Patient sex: M
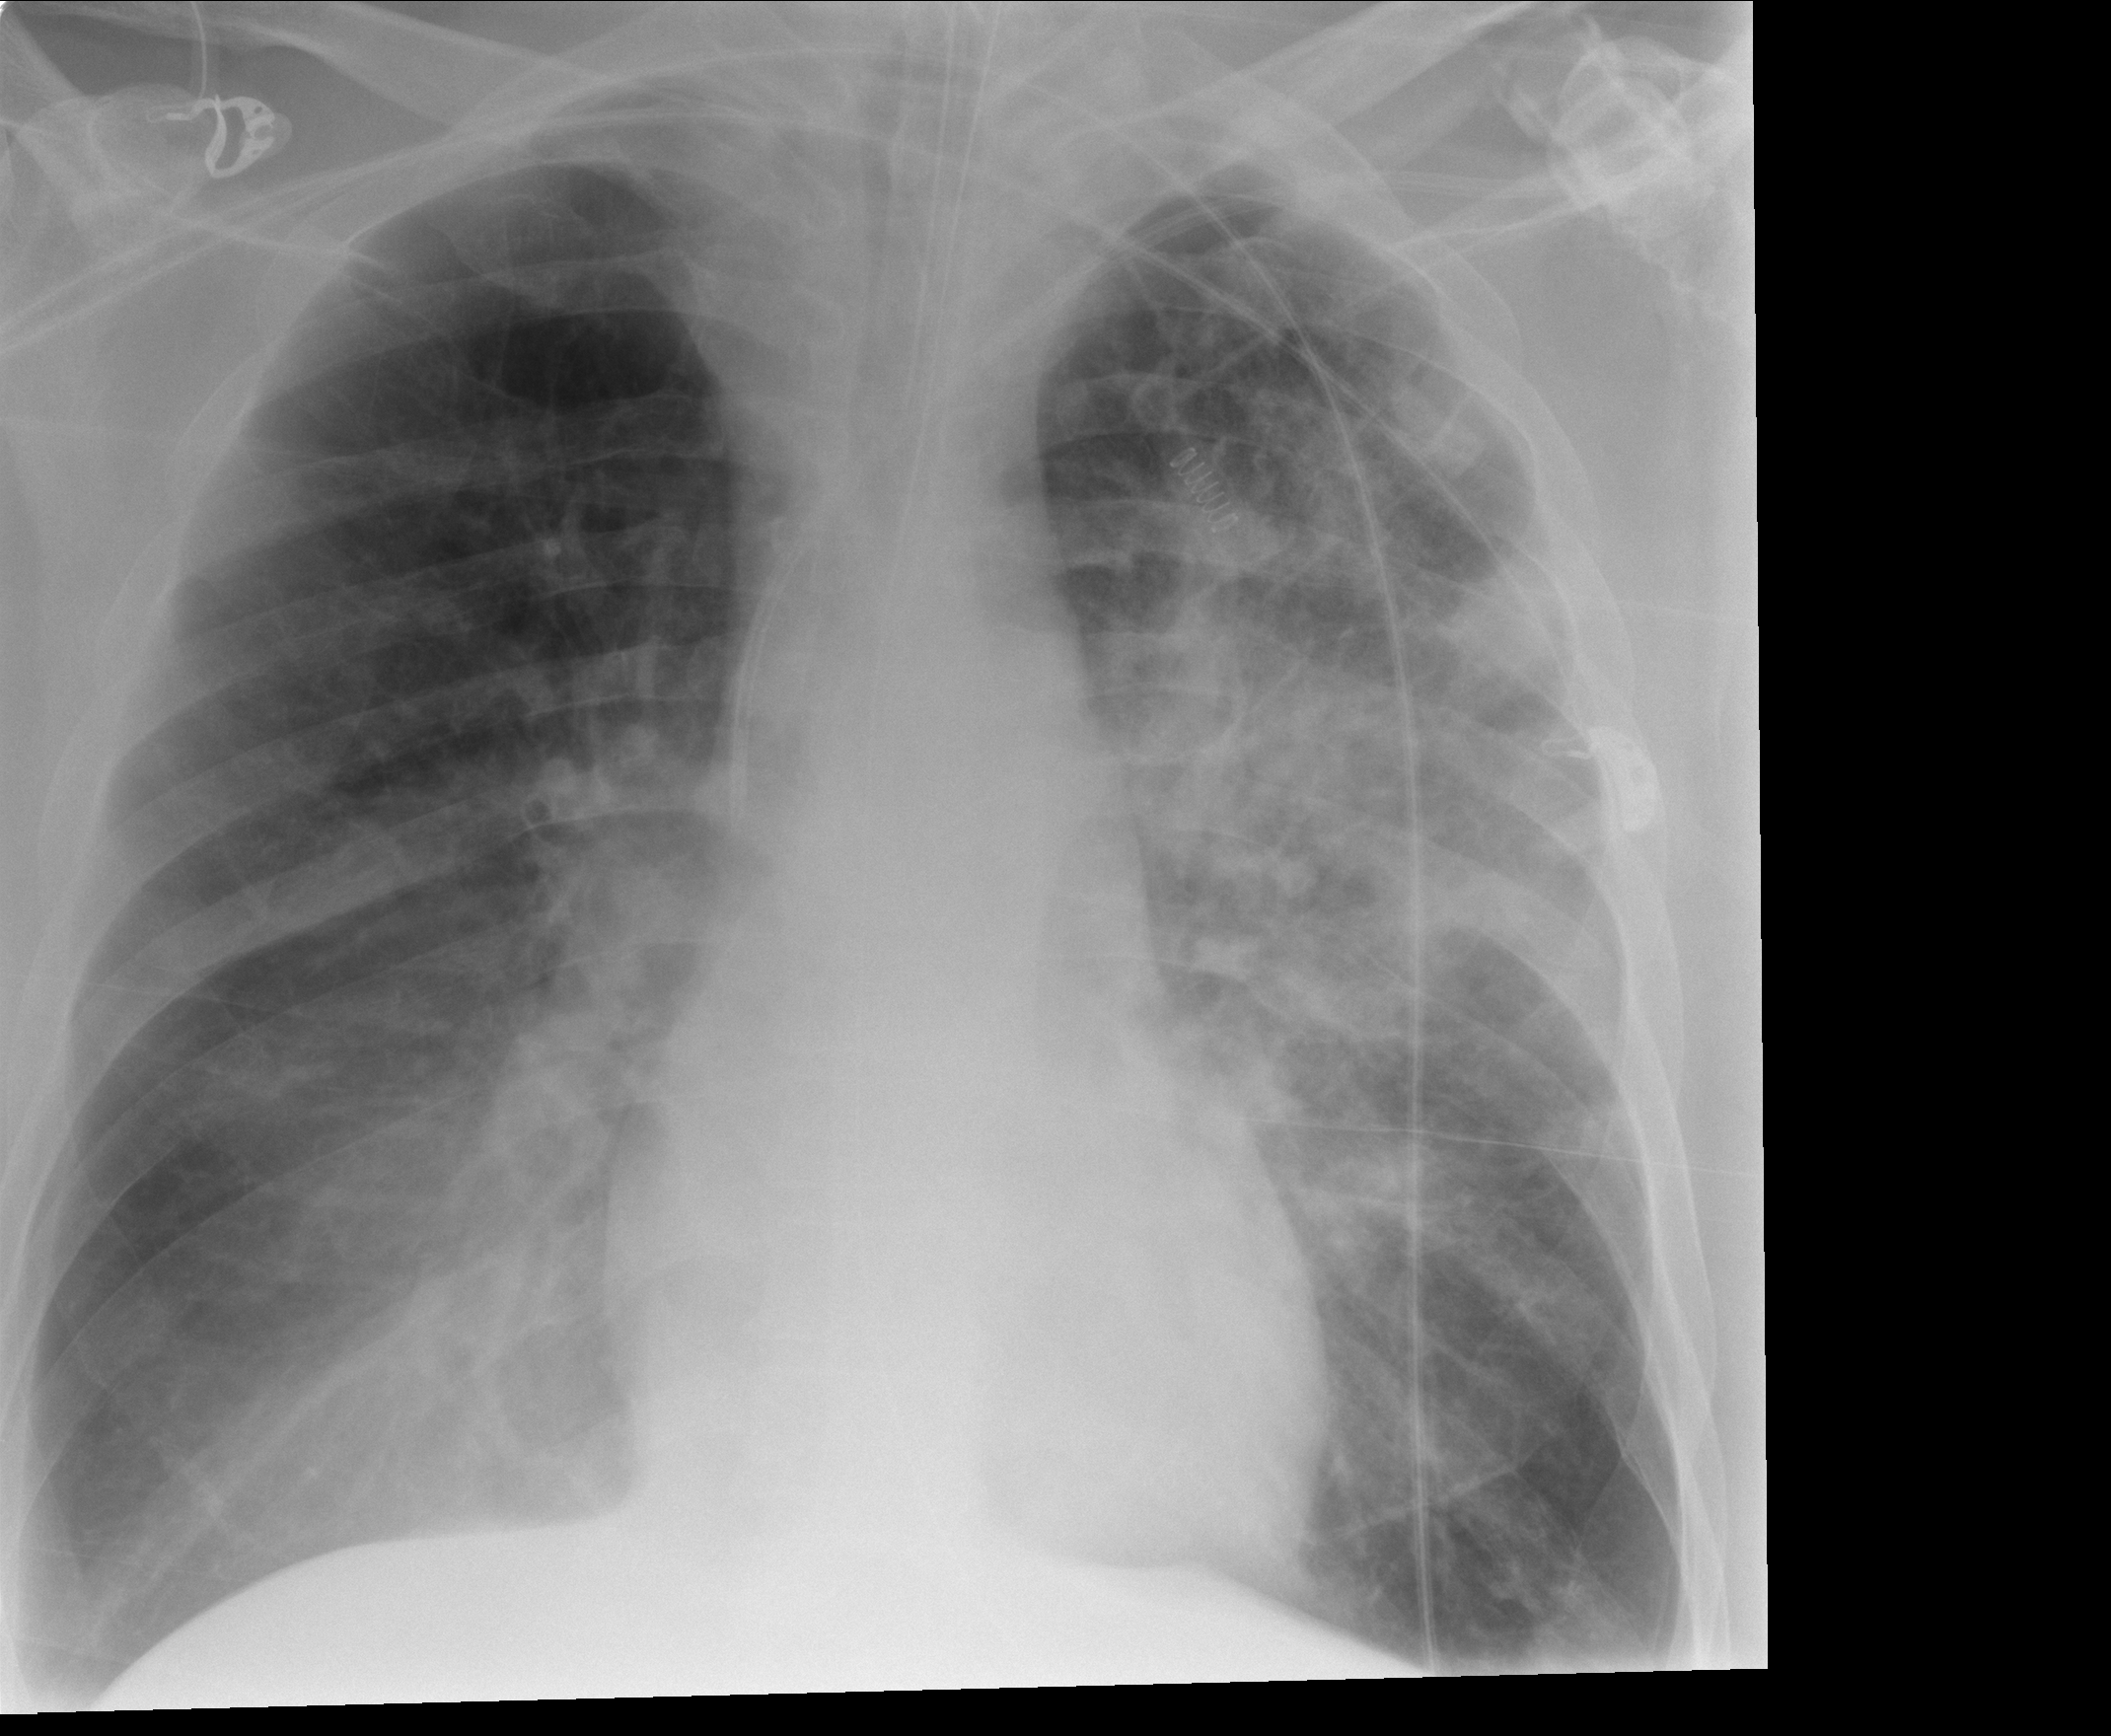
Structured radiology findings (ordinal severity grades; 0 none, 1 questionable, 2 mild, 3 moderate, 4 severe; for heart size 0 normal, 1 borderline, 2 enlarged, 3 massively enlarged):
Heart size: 0
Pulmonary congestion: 0
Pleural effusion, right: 1
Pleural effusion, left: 1
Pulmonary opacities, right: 2
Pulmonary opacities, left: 3
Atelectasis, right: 2
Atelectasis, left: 3